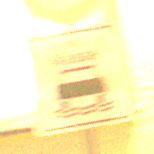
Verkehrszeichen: BeiNaesse
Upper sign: Geschwindigkeit60
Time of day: Night
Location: Outdoor (Urban)
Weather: Clear
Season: NotSpecified
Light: Artificial